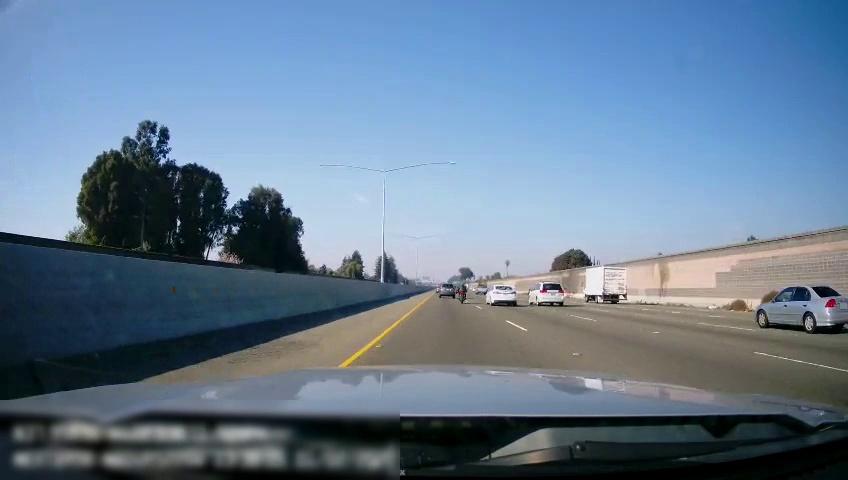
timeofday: Day
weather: Sunny
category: Drivable Space
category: Vehicles | Car
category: Vehicles | Truck
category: Vehicles | Car
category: Vehicles | Car
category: Vehicles | Car
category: Vehicles | SUV
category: Motorbikes
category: Lanes | Current Lane
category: Lanes | Alternate Lane
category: Lanes | Alternate Lane
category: Lanes | Alternate Lane
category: Lanes | Current Lane